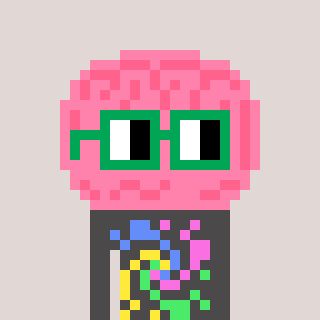
a pixel art character with square green glasses, a brain-shaped head and a grayscale-colored body on a warm background